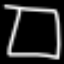
Label: square